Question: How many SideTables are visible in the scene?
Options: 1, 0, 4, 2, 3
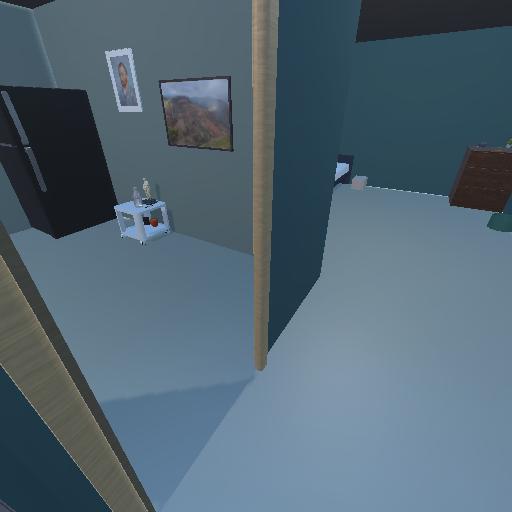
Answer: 1